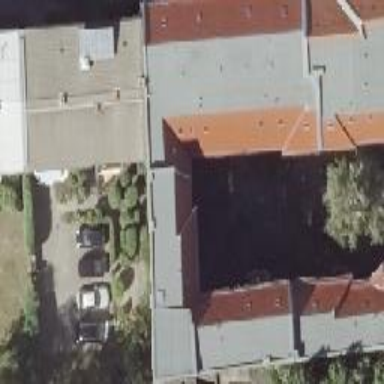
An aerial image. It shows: Building with apartments featuring unique double saltbox roof shape.